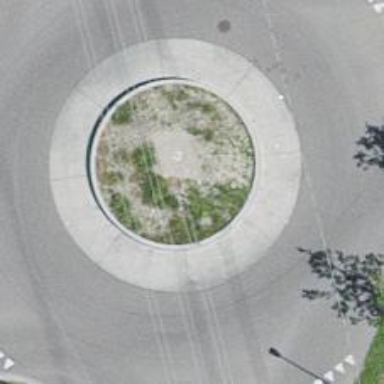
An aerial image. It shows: Tertiary road made of asphalt leading to roundabout junction.